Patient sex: M
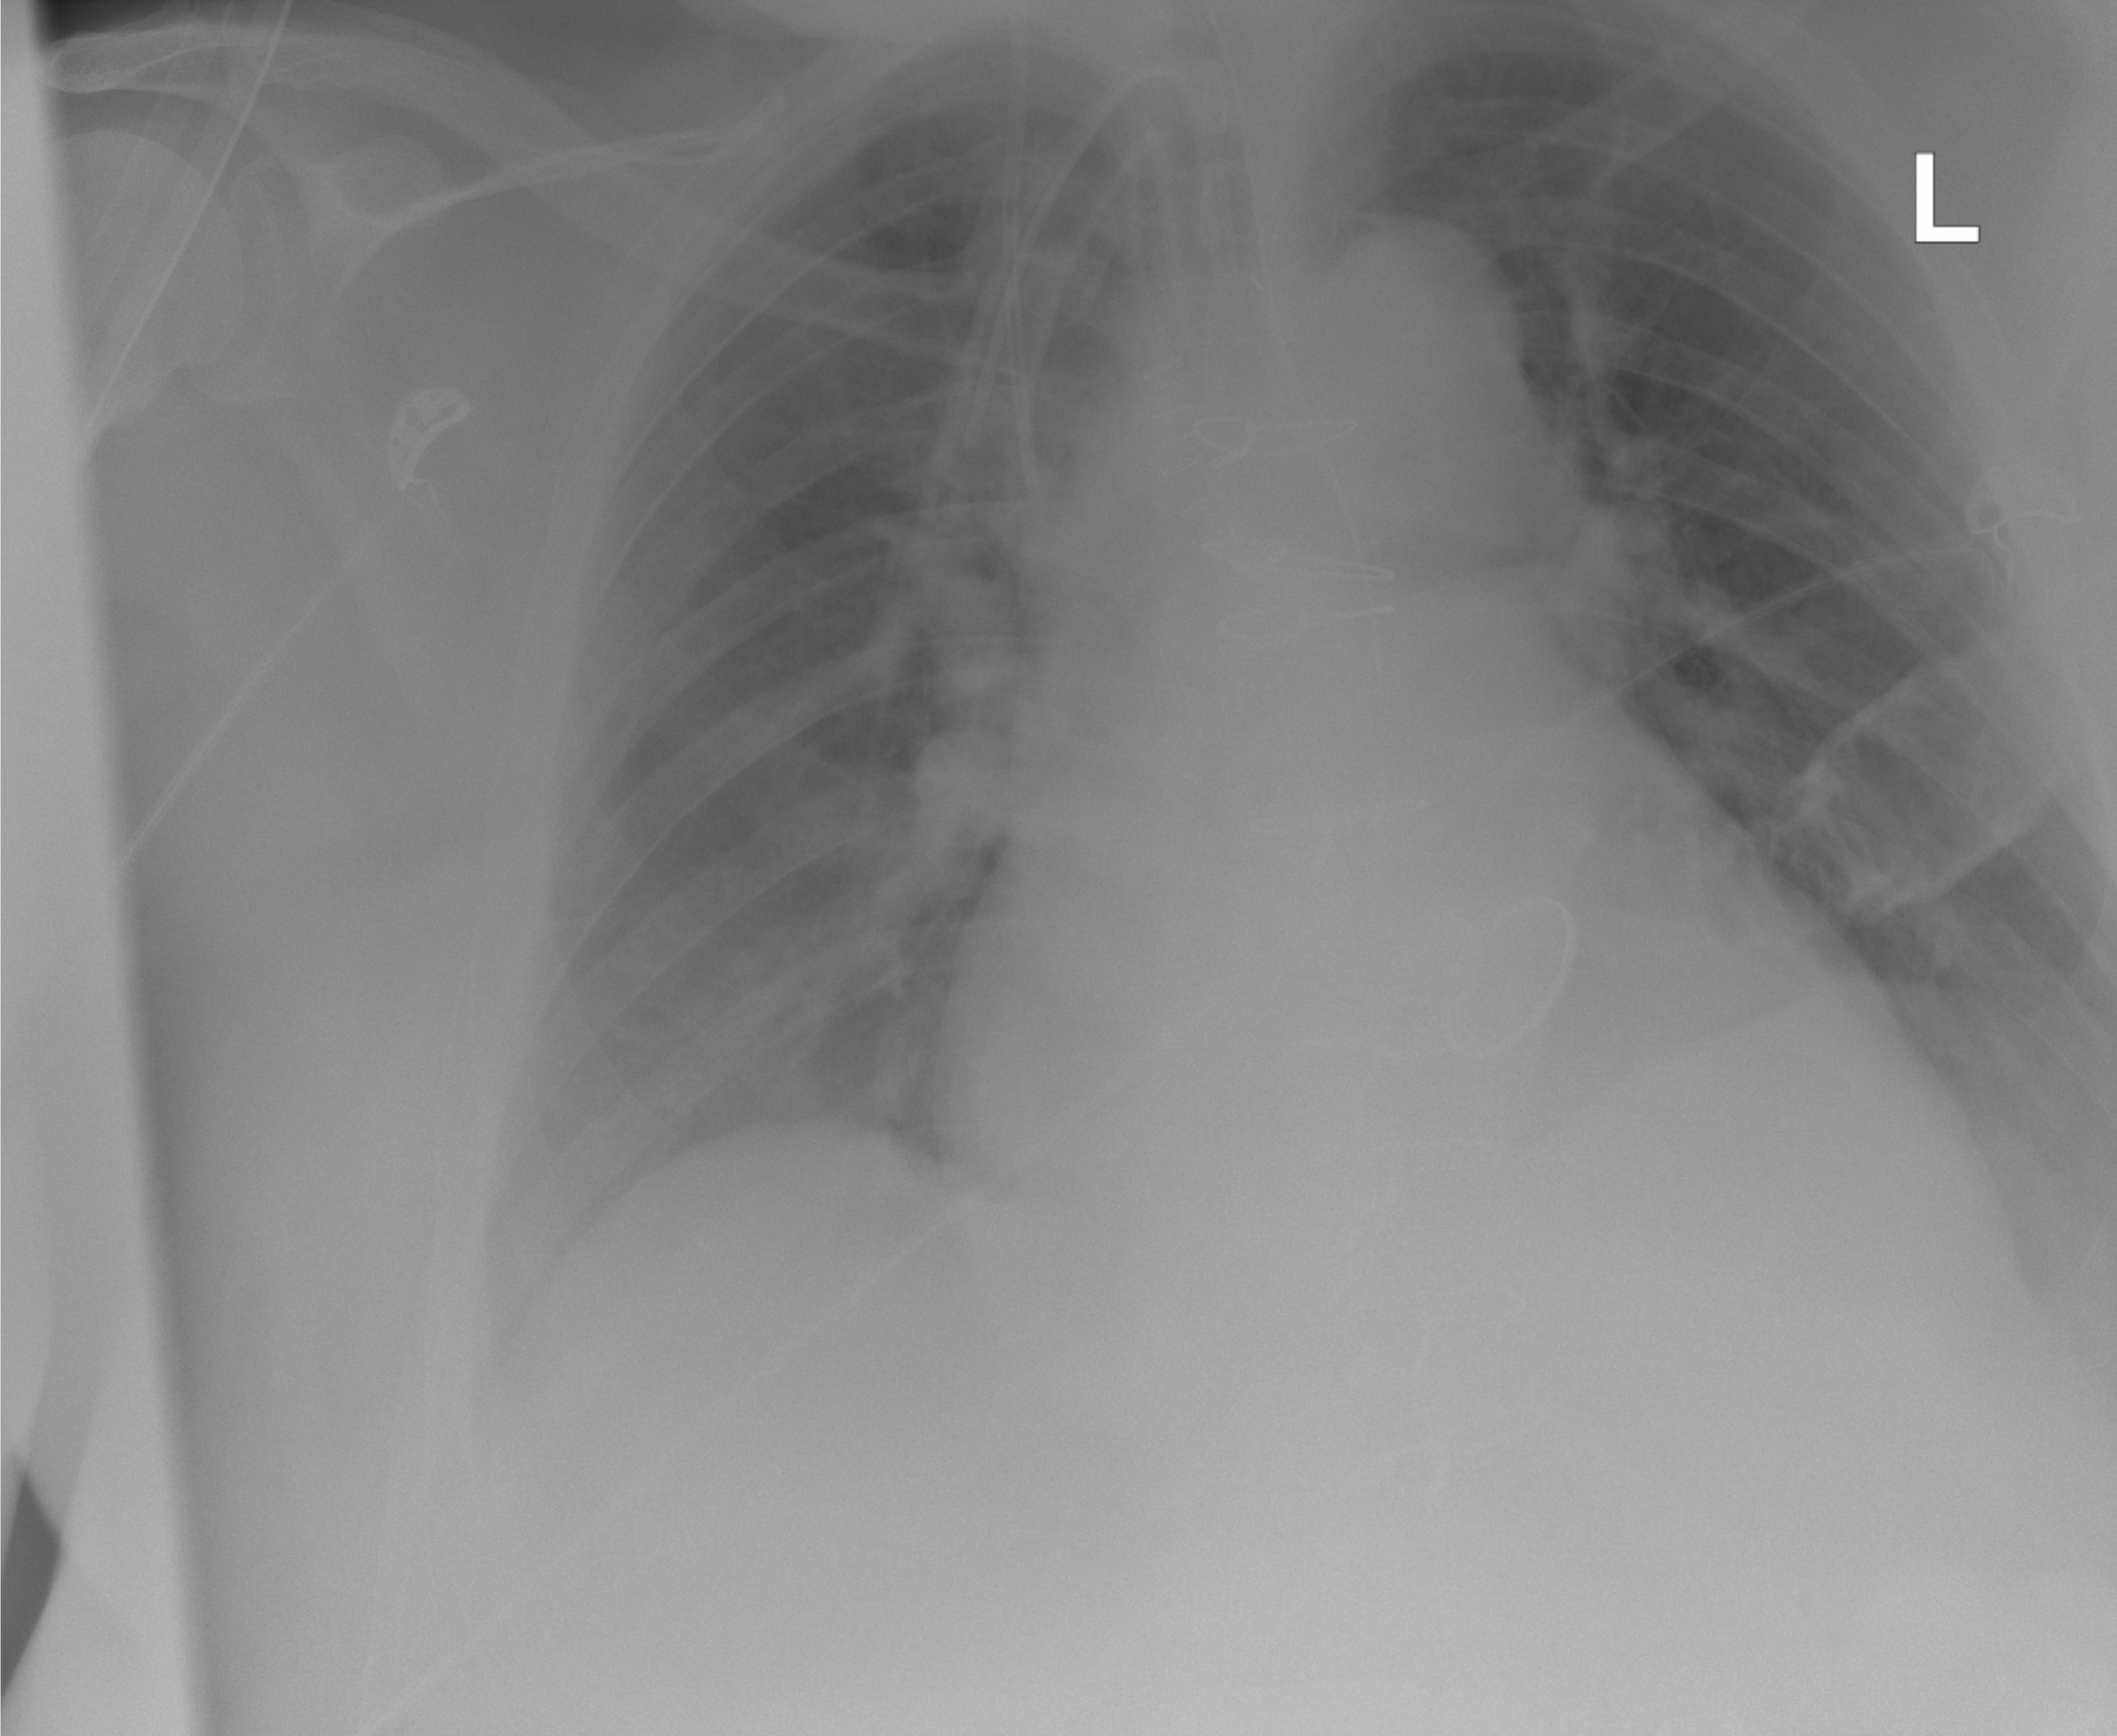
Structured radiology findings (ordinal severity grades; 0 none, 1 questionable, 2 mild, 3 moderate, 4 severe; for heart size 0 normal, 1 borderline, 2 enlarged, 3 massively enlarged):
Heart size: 2
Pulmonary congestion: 1
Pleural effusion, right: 0
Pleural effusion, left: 0
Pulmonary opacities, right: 0
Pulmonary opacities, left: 0
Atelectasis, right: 0
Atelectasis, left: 0